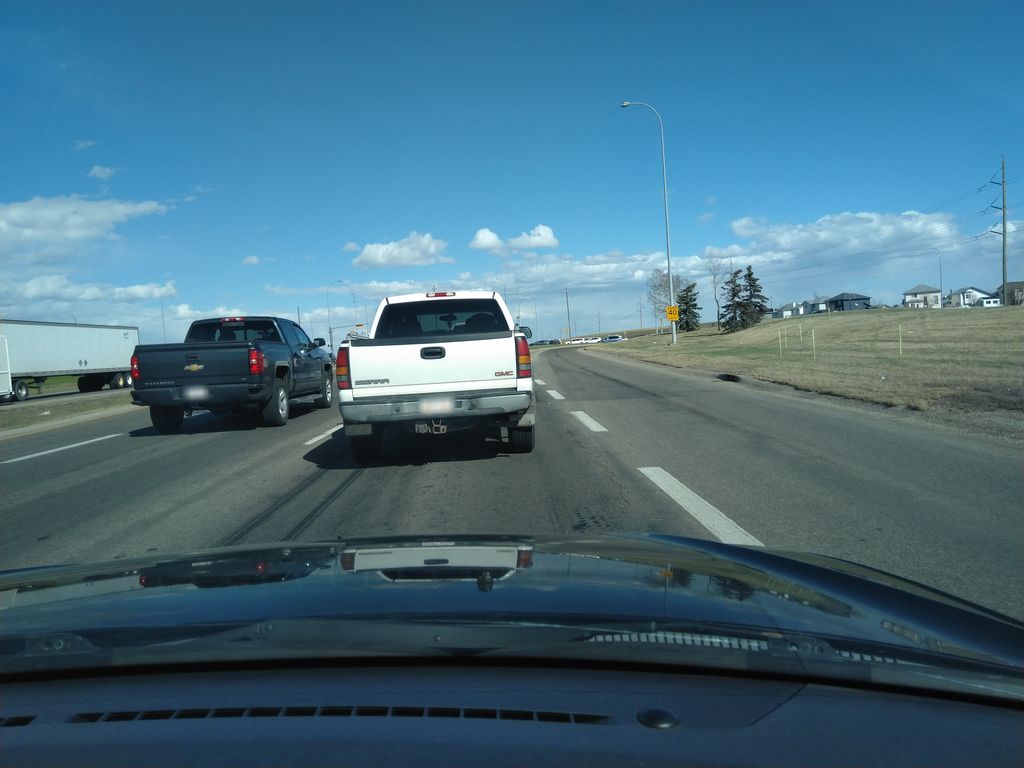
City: calgary